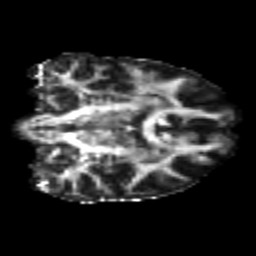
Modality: FA
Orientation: coronal
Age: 22
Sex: female
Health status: healthy
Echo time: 0.074 s